Question: Any html technique to place circular notification on top right of rectangular div like image uploaded below
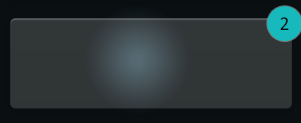
Answer: Do something like this: <URL>
The trick is the relative and absolute positioning. The border radius is just for fun. Any typically you need to post your attempted solutions.
'''
.container {
background-color:#000;
padding:20px;
}
.box {
width:200px;
height:100px;
background-color:#555;
border:#aaa;
-webkit-border-radius: 10px;
-moz-border-radius: 10px;
border-radius: 10px;
margin:20px;
position:relative;
}
#noti-count {
position:absolute;
top:-15px;
right:-15px;
background-color:blue;
color:#fff;
padding:5px;
-webkit-border-radius: 30px;
-moz-border-radius: 30px;
border-radius: 30px;
width:30px;
height:30px;
text-align:center;
}
#noti-count div {
margin-top:7px;
}
'''
'''
<div class='container'>
<div class='box'>
<div id='noti-count'><div>2</div></div>
</div>
</div>
'''